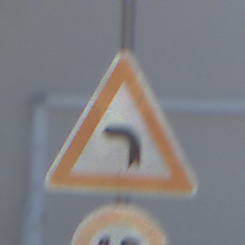
Verkehrszeichen: KurveLinks
Zusatzzeichen unten: Geschwindigkeit10
Umgebung: Outdoor, Urban
Tageszeit: MorningAfternoon
Wetter: Clear
Licht: Natural
Jahreszeit: NotSpecified
Kontrast: HighContrast